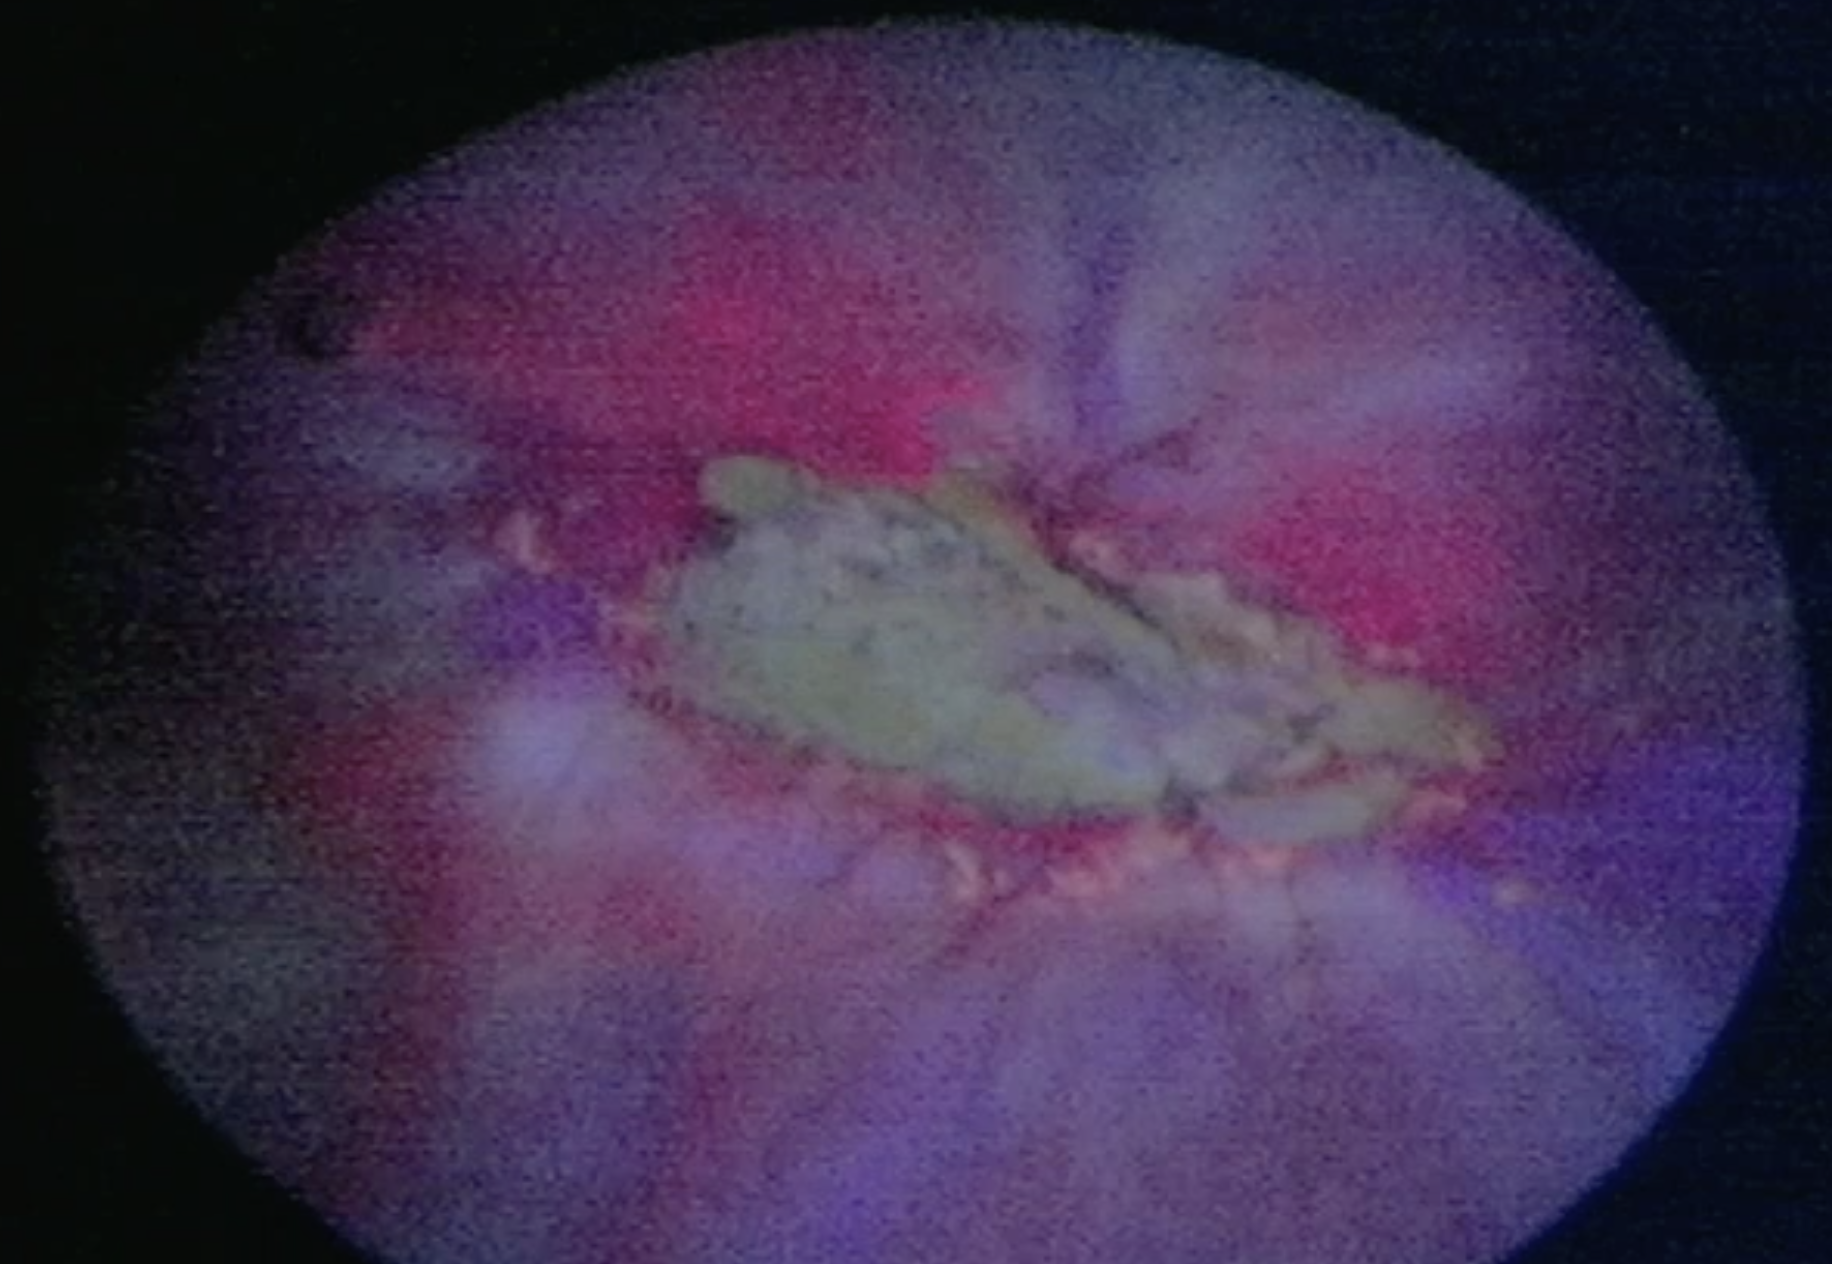
Modality: BLC
Class: Non-malignant
Subclass: CCG
Lesion: L1
Morphology: Non-papillary
Bladder cancer association: No